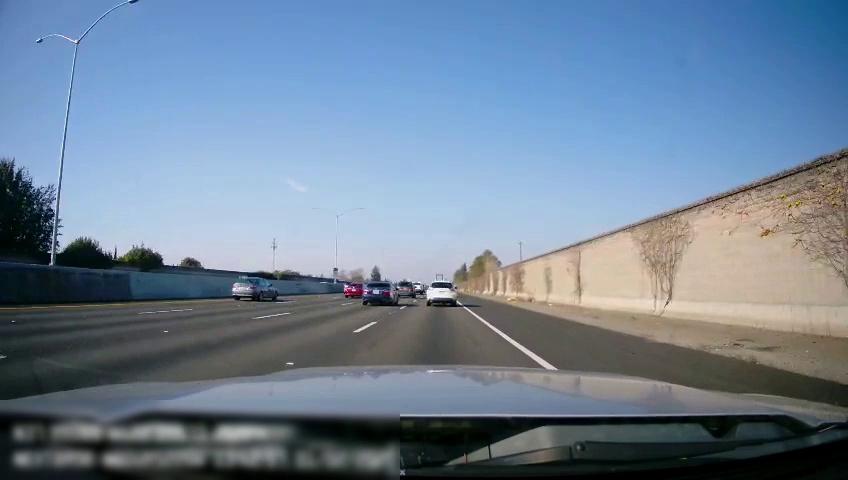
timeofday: Day
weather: Sunny
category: Drivable Space
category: Vehicles | Truck
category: Vehicles | SUV
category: Vehicles | Car
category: Vehicles | Car
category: Vehicles | SUV
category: Vehicles | Car
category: Lanes | Current Lane
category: Lanes | Current Lane
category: Lanes | Alternate Lane
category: Lanes | Alternate Lane
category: Lanes | Alternate Lane